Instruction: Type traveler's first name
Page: traveler
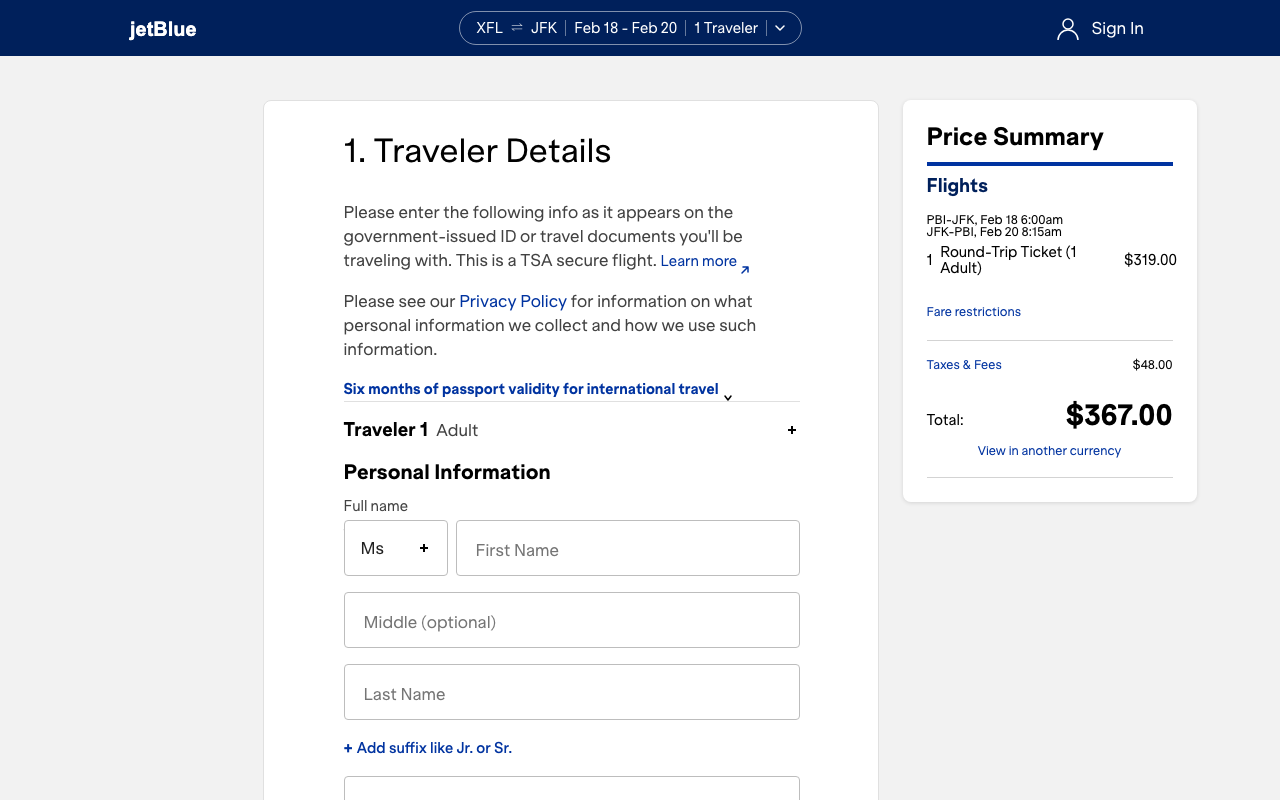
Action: type